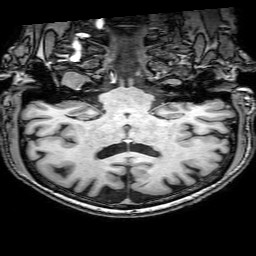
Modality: T1w
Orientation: sagittal
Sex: male
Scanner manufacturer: philips
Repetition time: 0.008313 s
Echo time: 0.00385 s